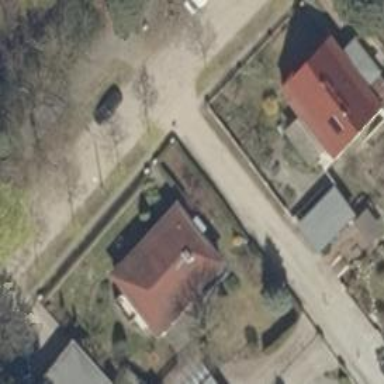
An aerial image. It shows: Hipped roof house.